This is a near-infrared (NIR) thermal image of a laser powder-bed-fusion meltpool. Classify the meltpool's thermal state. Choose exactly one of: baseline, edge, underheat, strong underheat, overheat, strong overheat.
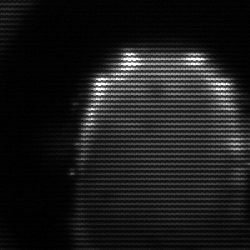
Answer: baseline